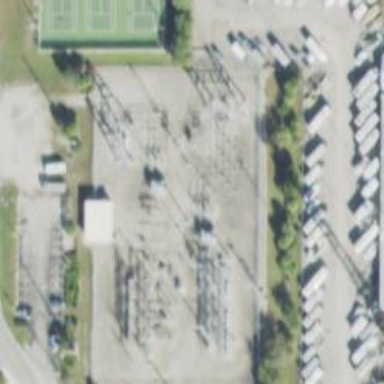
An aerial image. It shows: Switch for power supply.